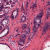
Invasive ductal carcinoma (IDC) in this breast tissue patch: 1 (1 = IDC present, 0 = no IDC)